Aerial crown-view tile of a tropical tree (Barro Colorado Island, Panama), acquired 20250616:
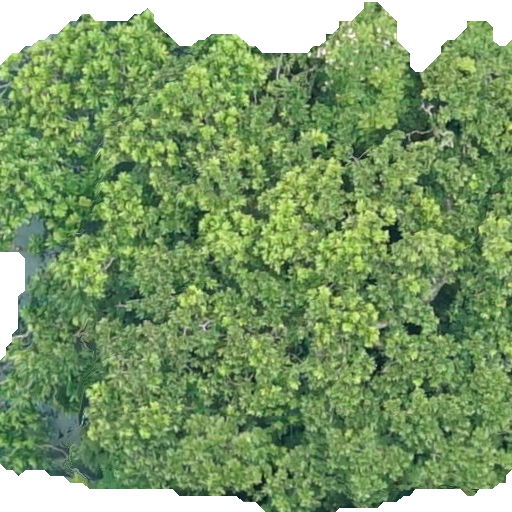
Species: Anacardium excelsum
GBIF accepted scientific name: Anacardium excelsum
Crown area: 391.42 m²